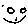
Label: smiley face